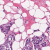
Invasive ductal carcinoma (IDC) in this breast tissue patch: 1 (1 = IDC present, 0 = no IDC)